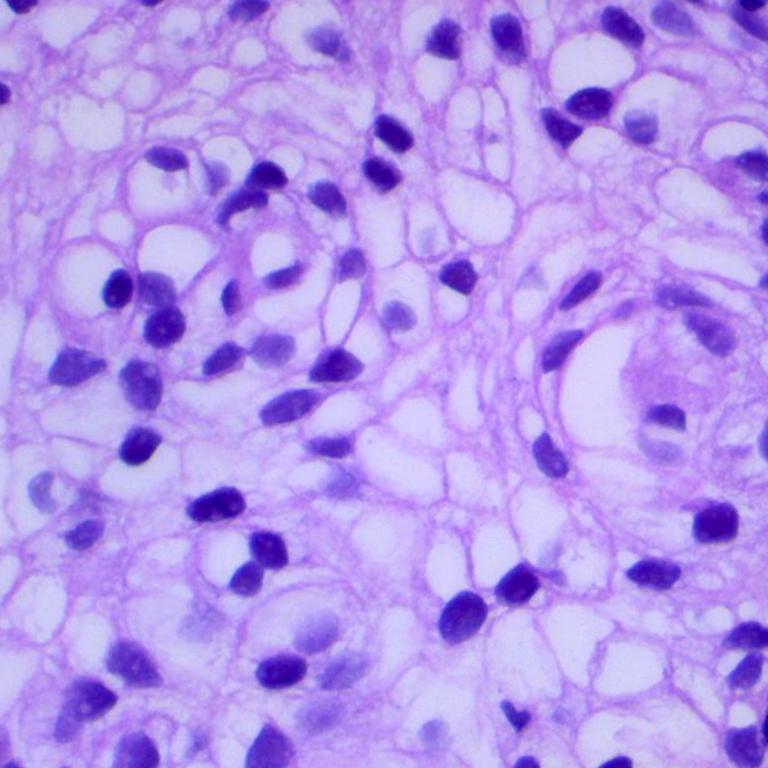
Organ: lung
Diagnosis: squamous carcinomas